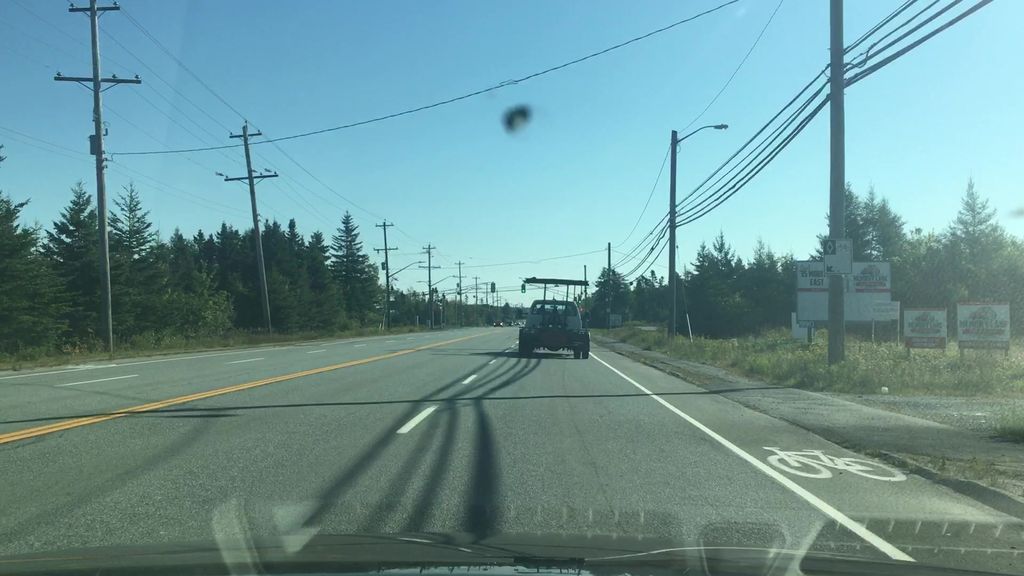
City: halifax